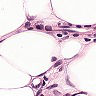
Metastatic tissue present: yes